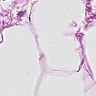
Metastatic tissue present: no